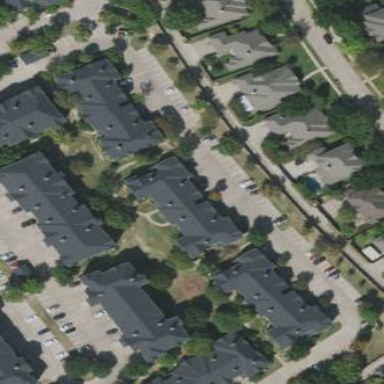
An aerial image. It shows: View of apartment building.